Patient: sex M, age 60
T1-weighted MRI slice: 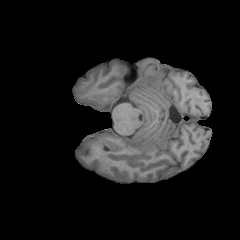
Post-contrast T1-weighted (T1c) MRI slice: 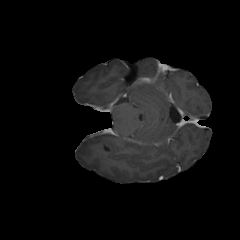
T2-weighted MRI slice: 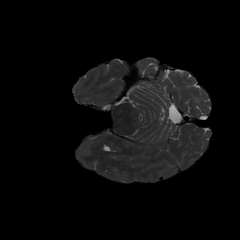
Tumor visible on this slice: no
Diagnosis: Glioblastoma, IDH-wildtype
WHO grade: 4